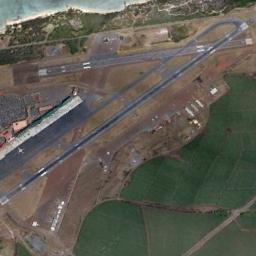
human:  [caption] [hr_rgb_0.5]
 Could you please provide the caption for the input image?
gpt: An airport with three staggered runways on the lawn and the lawn beside .

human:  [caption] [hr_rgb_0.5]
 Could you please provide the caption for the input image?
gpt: An airport is between farmland and water .

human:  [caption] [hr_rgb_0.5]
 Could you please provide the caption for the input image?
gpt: The airport is bordered by a large lawn .

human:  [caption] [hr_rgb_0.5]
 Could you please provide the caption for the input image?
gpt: The airport is in the middle of a sea and green area .

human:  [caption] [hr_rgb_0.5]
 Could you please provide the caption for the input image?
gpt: The airport is surrounded by grass .